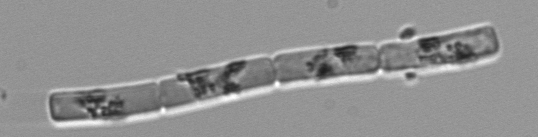
Label: Guinardia_delicatula